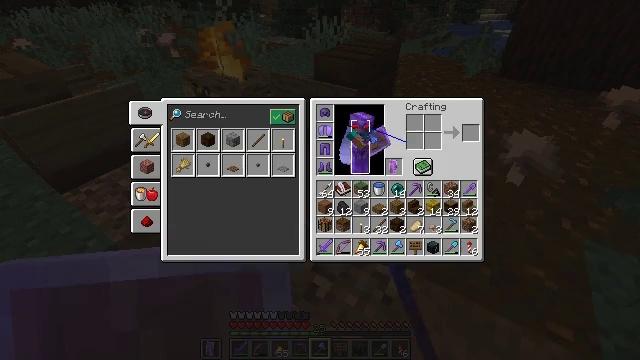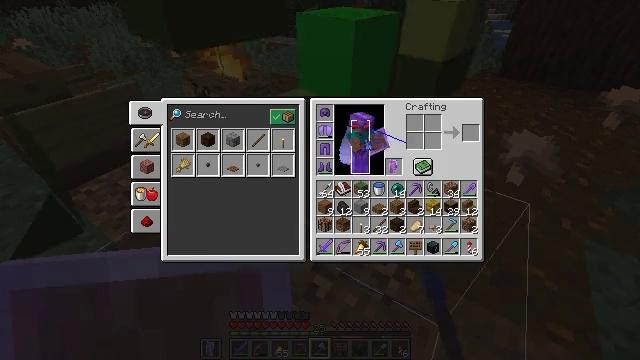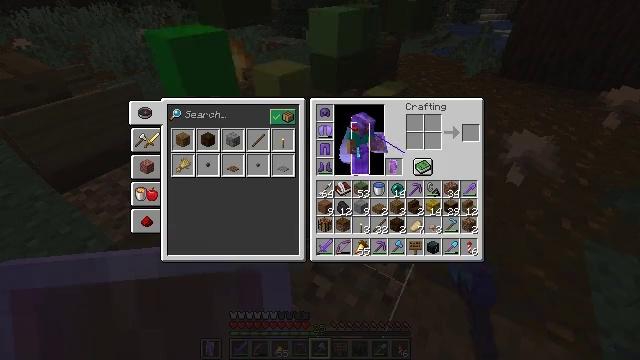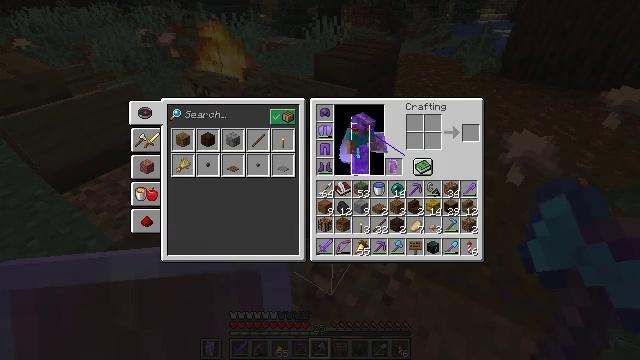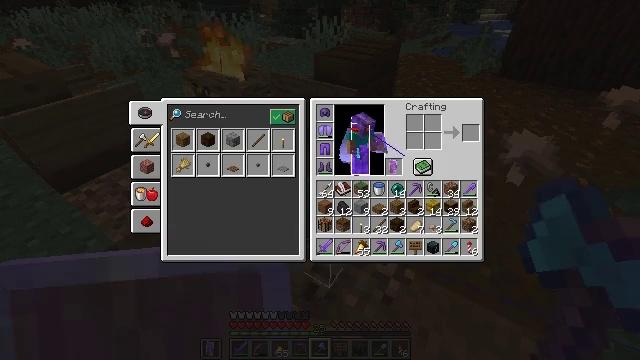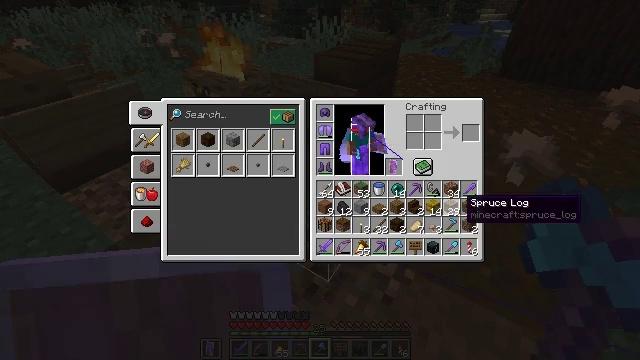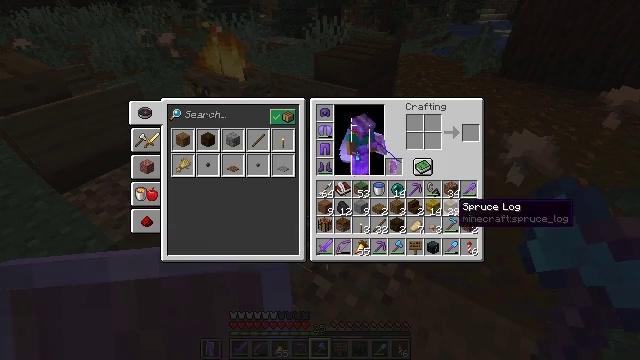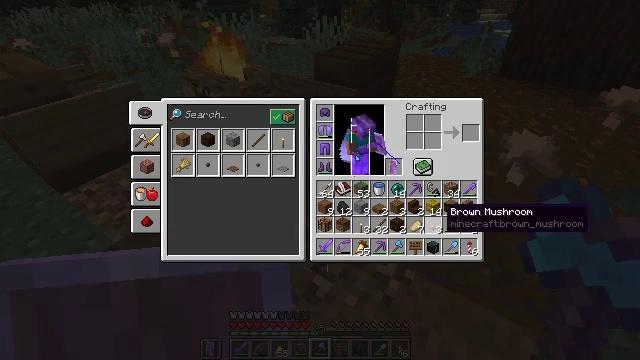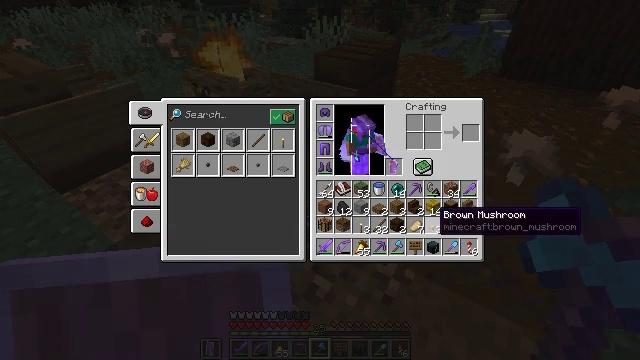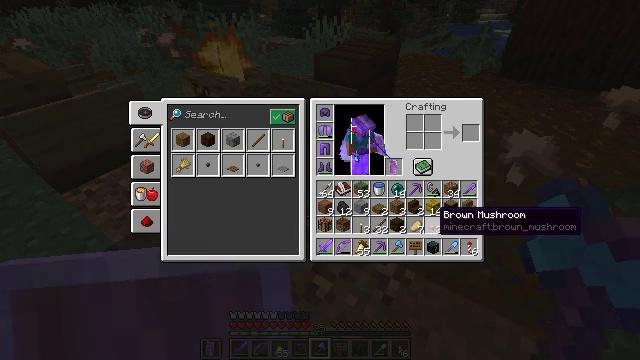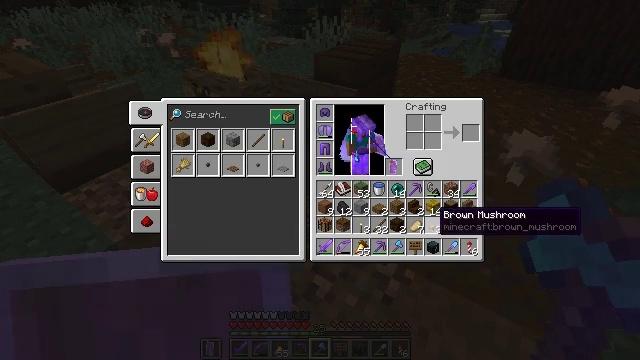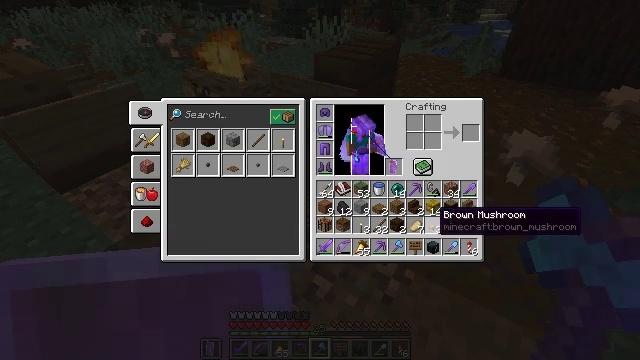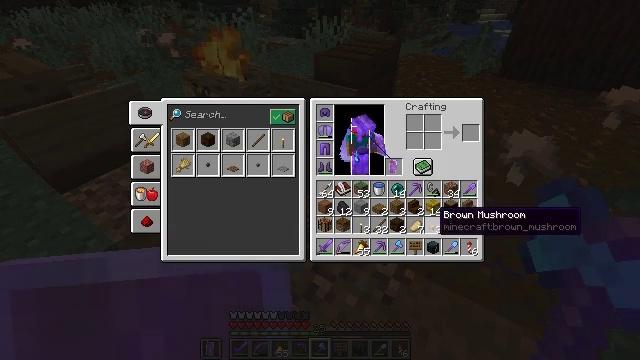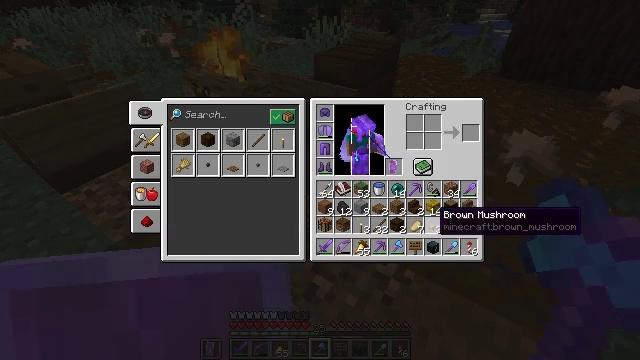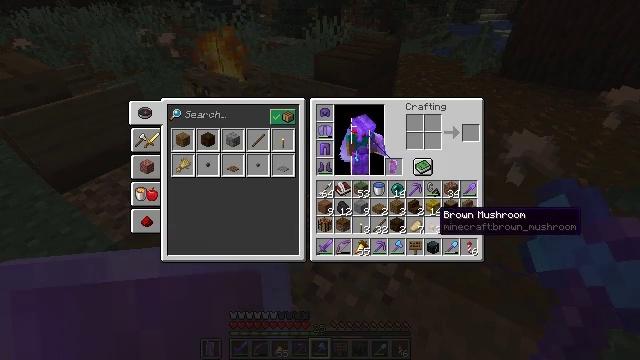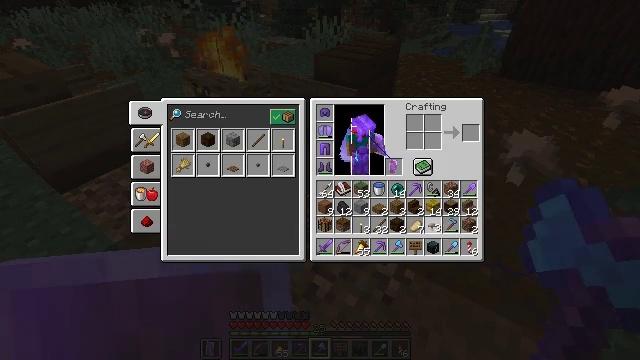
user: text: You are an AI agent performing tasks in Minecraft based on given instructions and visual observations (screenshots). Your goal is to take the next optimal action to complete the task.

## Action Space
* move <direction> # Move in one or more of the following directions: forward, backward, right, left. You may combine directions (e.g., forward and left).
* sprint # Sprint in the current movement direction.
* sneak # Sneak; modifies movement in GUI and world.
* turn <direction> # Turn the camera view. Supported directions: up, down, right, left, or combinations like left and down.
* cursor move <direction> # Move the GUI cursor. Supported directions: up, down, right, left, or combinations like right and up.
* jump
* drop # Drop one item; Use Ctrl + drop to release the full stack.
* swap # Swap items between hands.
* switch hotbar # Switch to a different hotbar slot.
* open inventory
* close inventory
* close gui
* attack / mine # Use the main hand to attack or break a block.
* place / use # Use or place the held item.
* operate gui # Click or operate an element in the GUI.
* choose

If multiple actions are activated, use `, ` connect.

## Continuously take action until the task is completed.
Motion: motion action
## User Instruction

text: Drop a brown mushroom.
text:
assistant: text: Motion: cursor move left and down, open gui
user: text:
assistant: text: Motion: no_op
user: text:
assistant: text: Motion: no_op
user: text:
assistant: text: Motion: cursor move left and down
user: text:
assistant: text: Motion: cursor move left and down
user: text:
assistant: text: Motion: cursor move left
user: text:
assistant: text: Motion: cursor move left
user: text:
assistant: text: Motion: cursor move left
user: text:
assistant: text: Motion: no_op
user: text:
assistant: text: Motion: no_op
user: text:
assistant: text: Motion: no_op
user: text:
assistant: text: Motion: no_op
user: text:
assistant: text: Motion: no_op
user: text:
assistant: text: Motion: no_op
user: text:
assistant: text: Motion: operate gui
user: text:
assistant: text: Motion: operate gui
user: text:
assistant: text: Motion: no_op
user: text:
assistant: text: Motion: cursor move right and up
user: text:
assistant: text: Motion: cursor move right and up
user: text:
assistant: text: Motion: cursor move right and up
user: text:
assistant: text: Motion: cursor move right and up
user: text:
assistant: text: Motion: cursor move up
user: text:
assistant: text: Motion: no_op
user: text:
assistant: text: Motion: operate gui
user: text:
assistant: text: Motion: operate gui
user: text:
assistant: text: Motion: no_op
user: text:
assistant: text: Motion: no_op
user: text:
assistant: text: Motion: close gui
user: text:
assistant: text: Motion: no_op
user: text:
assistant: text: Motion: no_op